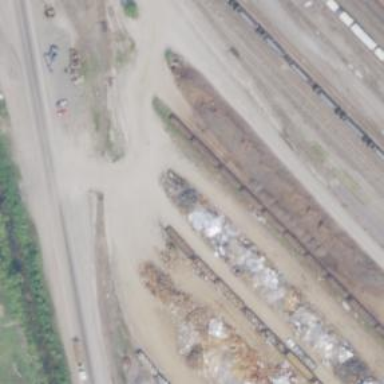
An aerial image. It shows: Abandoned railway.